Field crop: maize
Growth stage: 2
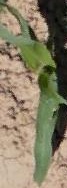
Species: maize